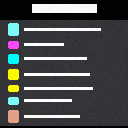
Screen state: on